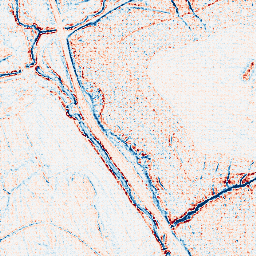
Category: edge_preserving
Decomposition family: anisotropic_diffusion
Decomposition parameters: iterations: 5
kappa: 100
gamma: 0.1
Upsampling method: sinc_hamming
Upsampling parameters: scale: 4
kernel_size: 4
Upsampling scale: 4